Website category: auto
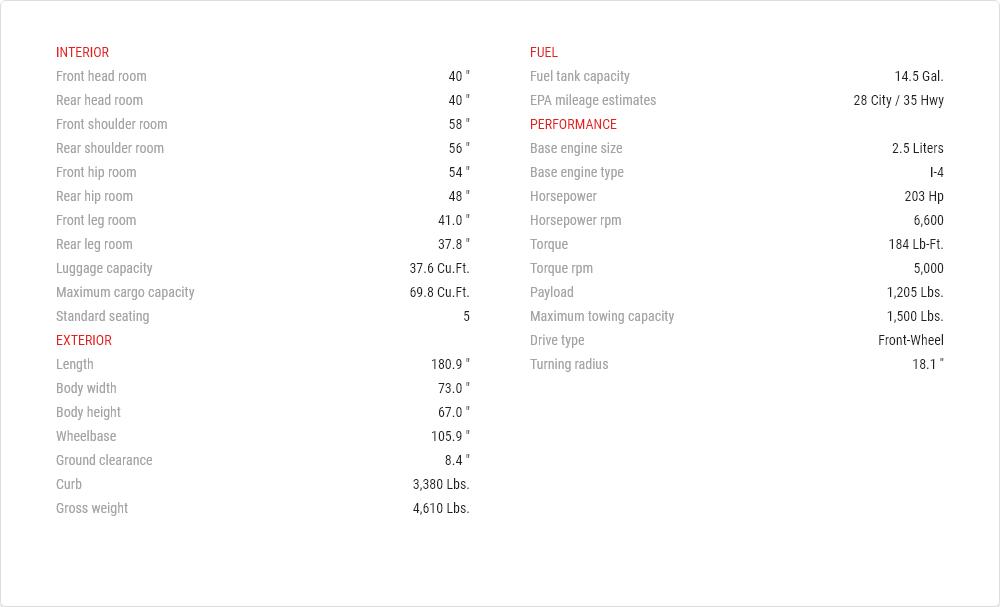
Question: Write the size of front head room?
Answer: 40 "

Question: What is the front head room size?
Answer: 40 "

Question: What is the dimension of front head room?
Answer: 40 "

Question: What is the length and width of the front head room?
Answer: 40 "

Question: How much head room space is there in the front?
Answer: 40 "

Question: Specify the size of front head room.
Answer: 40 "

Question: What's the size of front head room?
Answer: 40 "

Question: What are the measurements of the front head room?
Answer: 40 "

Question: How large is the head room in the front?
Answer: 40 "

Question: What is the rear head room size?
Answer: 40 "

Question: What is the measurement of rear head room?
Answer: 40 "

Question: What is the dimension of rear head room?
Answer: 40 "

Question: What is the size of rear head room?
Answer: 40 "

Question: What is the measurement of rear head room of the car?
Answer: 40 "

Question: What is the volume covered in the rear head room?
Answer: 40 "

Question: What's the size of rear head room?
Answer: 40 "

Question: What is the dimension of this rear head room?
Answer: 40 "

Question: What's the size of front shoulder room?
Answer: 58 "

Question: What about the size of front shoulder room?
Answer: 58 "

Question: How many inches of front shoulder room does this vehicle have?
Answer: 58 "

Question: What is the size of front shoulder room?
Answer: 58 "

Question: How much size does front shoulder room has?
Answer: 58 "

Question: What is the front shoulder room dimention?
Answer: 58 "

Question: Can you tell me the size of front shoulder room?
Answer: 58 "

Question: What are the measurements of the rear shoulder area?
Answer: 56 "

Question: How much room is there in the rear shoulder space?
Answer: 56 "

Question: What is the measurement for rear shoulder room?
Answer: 56 "

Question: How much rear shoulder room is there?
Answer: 56 "

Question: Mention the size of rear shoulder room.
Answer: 56 "

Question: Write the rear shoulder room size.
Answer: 56 "

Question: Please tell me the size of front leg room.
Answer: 41.0 "

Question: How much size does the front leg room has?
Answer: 41.0 "

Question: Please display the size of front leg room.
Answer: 41.0 "

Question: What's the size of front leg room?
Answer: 41.0 "

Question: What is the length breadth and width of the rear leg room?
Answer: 37.8 "

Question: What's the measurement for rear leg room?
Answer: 37.8 "

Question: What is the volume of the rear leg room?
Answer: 37.8 "

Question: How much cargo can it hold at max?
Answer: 37.6 cu.ft.

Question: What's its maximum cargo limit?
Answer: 37.6 cu.ft.

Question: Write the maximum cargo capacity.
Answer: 37.6 cu.ft.

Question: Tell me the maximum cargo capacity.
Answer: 37.6 cu.ft.

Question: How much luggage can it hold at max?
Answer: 37.6 cu.ft.

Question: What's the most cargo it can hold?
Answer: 37.6 cu.ft.

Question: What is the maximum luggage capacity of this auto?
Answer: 37.6 cu.ft.

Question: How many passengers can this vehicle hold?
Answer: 5

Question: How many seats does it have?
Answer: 5

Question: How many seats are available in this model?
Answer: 5

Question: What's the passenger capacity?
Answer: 5

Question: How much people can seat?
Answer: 5

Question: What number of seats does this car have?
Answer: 5

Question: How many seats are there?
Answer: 5

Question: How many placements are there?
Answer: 5

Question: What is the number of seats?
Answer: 5

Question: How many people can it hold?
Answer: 5

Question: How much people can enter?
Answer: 5

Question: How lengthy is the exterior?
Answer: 180.9 "

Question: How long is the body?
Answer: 180.9 "

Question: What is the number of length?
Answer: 180.9 "

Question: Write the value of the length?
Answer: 180.9 "

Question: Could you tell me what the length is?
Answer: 180.9 "

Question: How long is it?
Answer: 180.9 "

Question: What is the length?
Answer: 180.9 "

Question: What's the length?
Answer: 180.9 "

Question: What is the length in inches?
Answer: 180.9 "